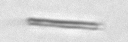
Label: fiber